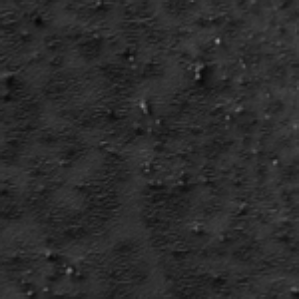
Label: frost